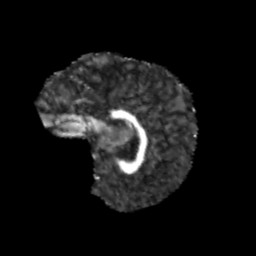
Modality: FA
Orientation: sagittal
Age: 9
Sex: male
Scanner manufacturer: siemens
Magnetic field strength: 3 T
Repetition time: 3.8 s
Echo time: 0.07 s